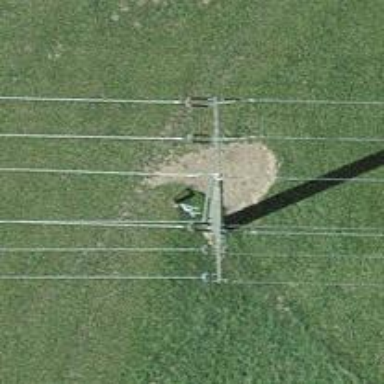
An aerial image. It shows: Three power lines with cables.